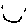
Label: smiley face